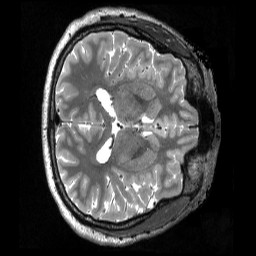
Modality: T2w
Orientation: axial
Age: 26
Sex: male
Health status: healthy
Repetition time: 3.2 s
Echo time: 0.563 s